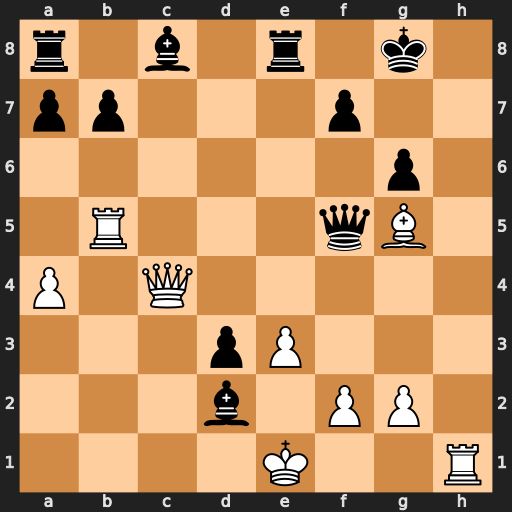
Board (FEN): r1b1r1k1/pp3p2/6p1/1R3qB1/P1Q5/3pP3/3b1PP1/4K2R
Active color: w
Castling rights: K
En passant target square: -
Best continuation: Kf1 Rxe3 Bxe3 Qg4 Qxg4